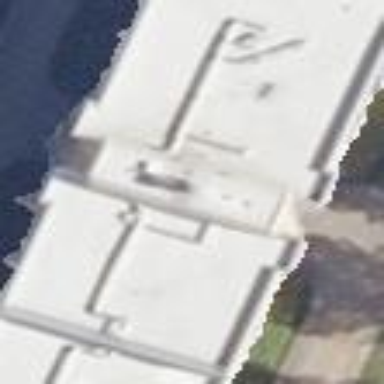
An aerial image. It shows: Building with apartments and flat roof.